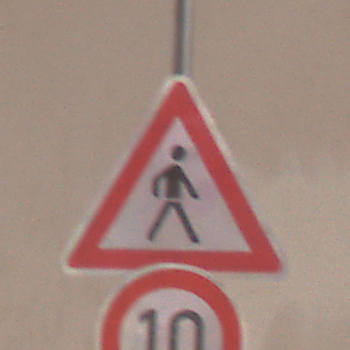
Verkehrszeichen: FussgaengerLinks
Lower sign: Geschwindigkeit10
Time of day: Midday
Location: Outdoor (Urban)
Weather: PartlyCloudy
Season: NotSpecified
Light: Natural